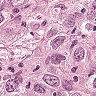
Metastatic tissue present: yes